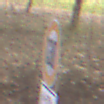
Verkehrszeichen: Geschwindigkeit130
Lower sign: ZeitangabenMitBeschraenkungAufWochentage4
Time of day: MorningAfternoon
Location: Outdoor (Nature)
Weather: Overcast
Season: Autumn
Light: Natural